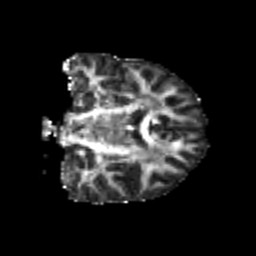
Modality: FA
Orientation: coronal
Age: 20
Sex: male
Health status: healthy
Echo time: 0.074 s